Question: I use CSS to make a unordered list 'ul' to be displayed horizontally like this
'''
<div id="header">
<ul>
<li class="header-li">....</li>
<li class="header-li" style="width: 200px; display: inline-block;">
...
</li>
</ul>
</div>
'''
here is my css
'''
#header
{
height: 30px;
width: 985px;
padding: 0px 10px 0px;
vertical-align: middle;
display: inline-block;
font-size: 14px;
overflow: hidden;
}
#header ul{
margin: 0;
padding: 0;
list-style-type: none;
list-style-image: none;
}
.header-li{
display: inline;
padding-right: 20px;
}
'''
'display:inline' is help display my list horizontally, this work on FF, Safari and Chrome but does not work on IE8. Help please here is some screen shot show the different between Firefox look and IE look

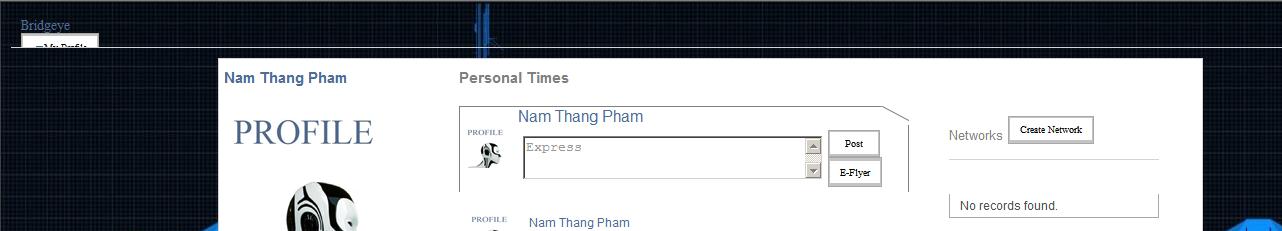
Answer: you want to use 'float:left' as opposed to 'display:inline' for the better support